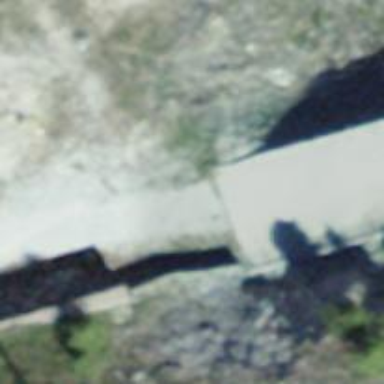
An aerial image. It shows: Gravel track with bridge. The track is of grade 2 with intermediate downhill difficulty level.